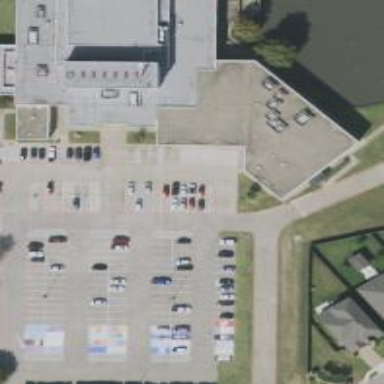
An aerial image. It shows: Parking space.